Aerial crown-view tile of a tropical tree (Barro Colorado Island, Panama), acquired 20240716:
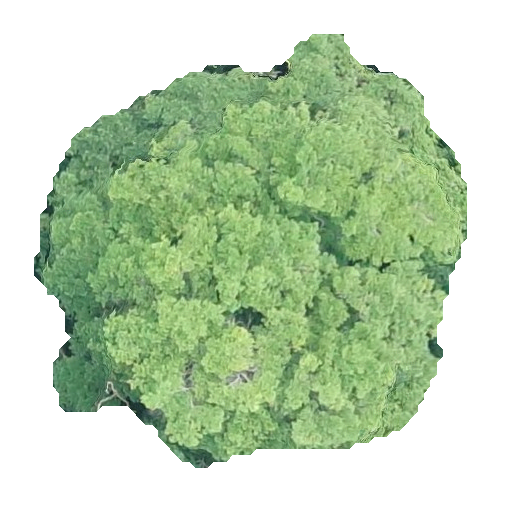
Species: Terminalia amazonia
GBIF accepted scientific name: Terminalia amazonica
Crown area: 216.029 m²